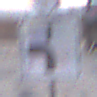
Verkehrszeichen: VerlaufVorfahrtsstrasse5
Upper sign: Vorfahrtsstrasse
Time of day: SunriseSunset
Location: Outdoor (Suburban)
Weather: PartlyCloudy
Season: NotSpecified
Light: Natural